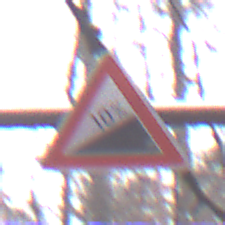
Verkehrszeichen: Steigung10
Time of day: Midday
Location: Outdoor (Nature)
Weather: Overcast
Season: Autumn
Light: Natural